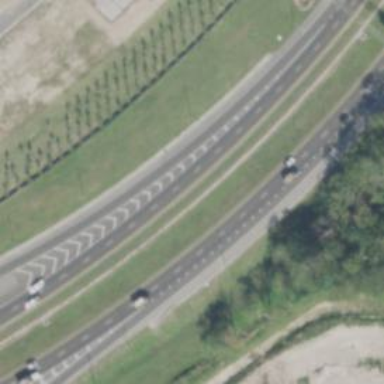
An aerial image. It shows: Motorway link road with diamond junction.